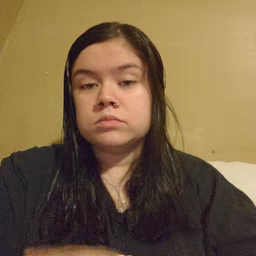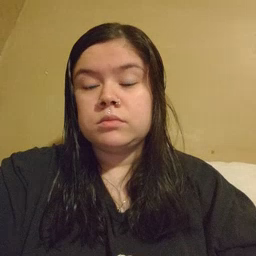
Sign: there